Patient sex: M
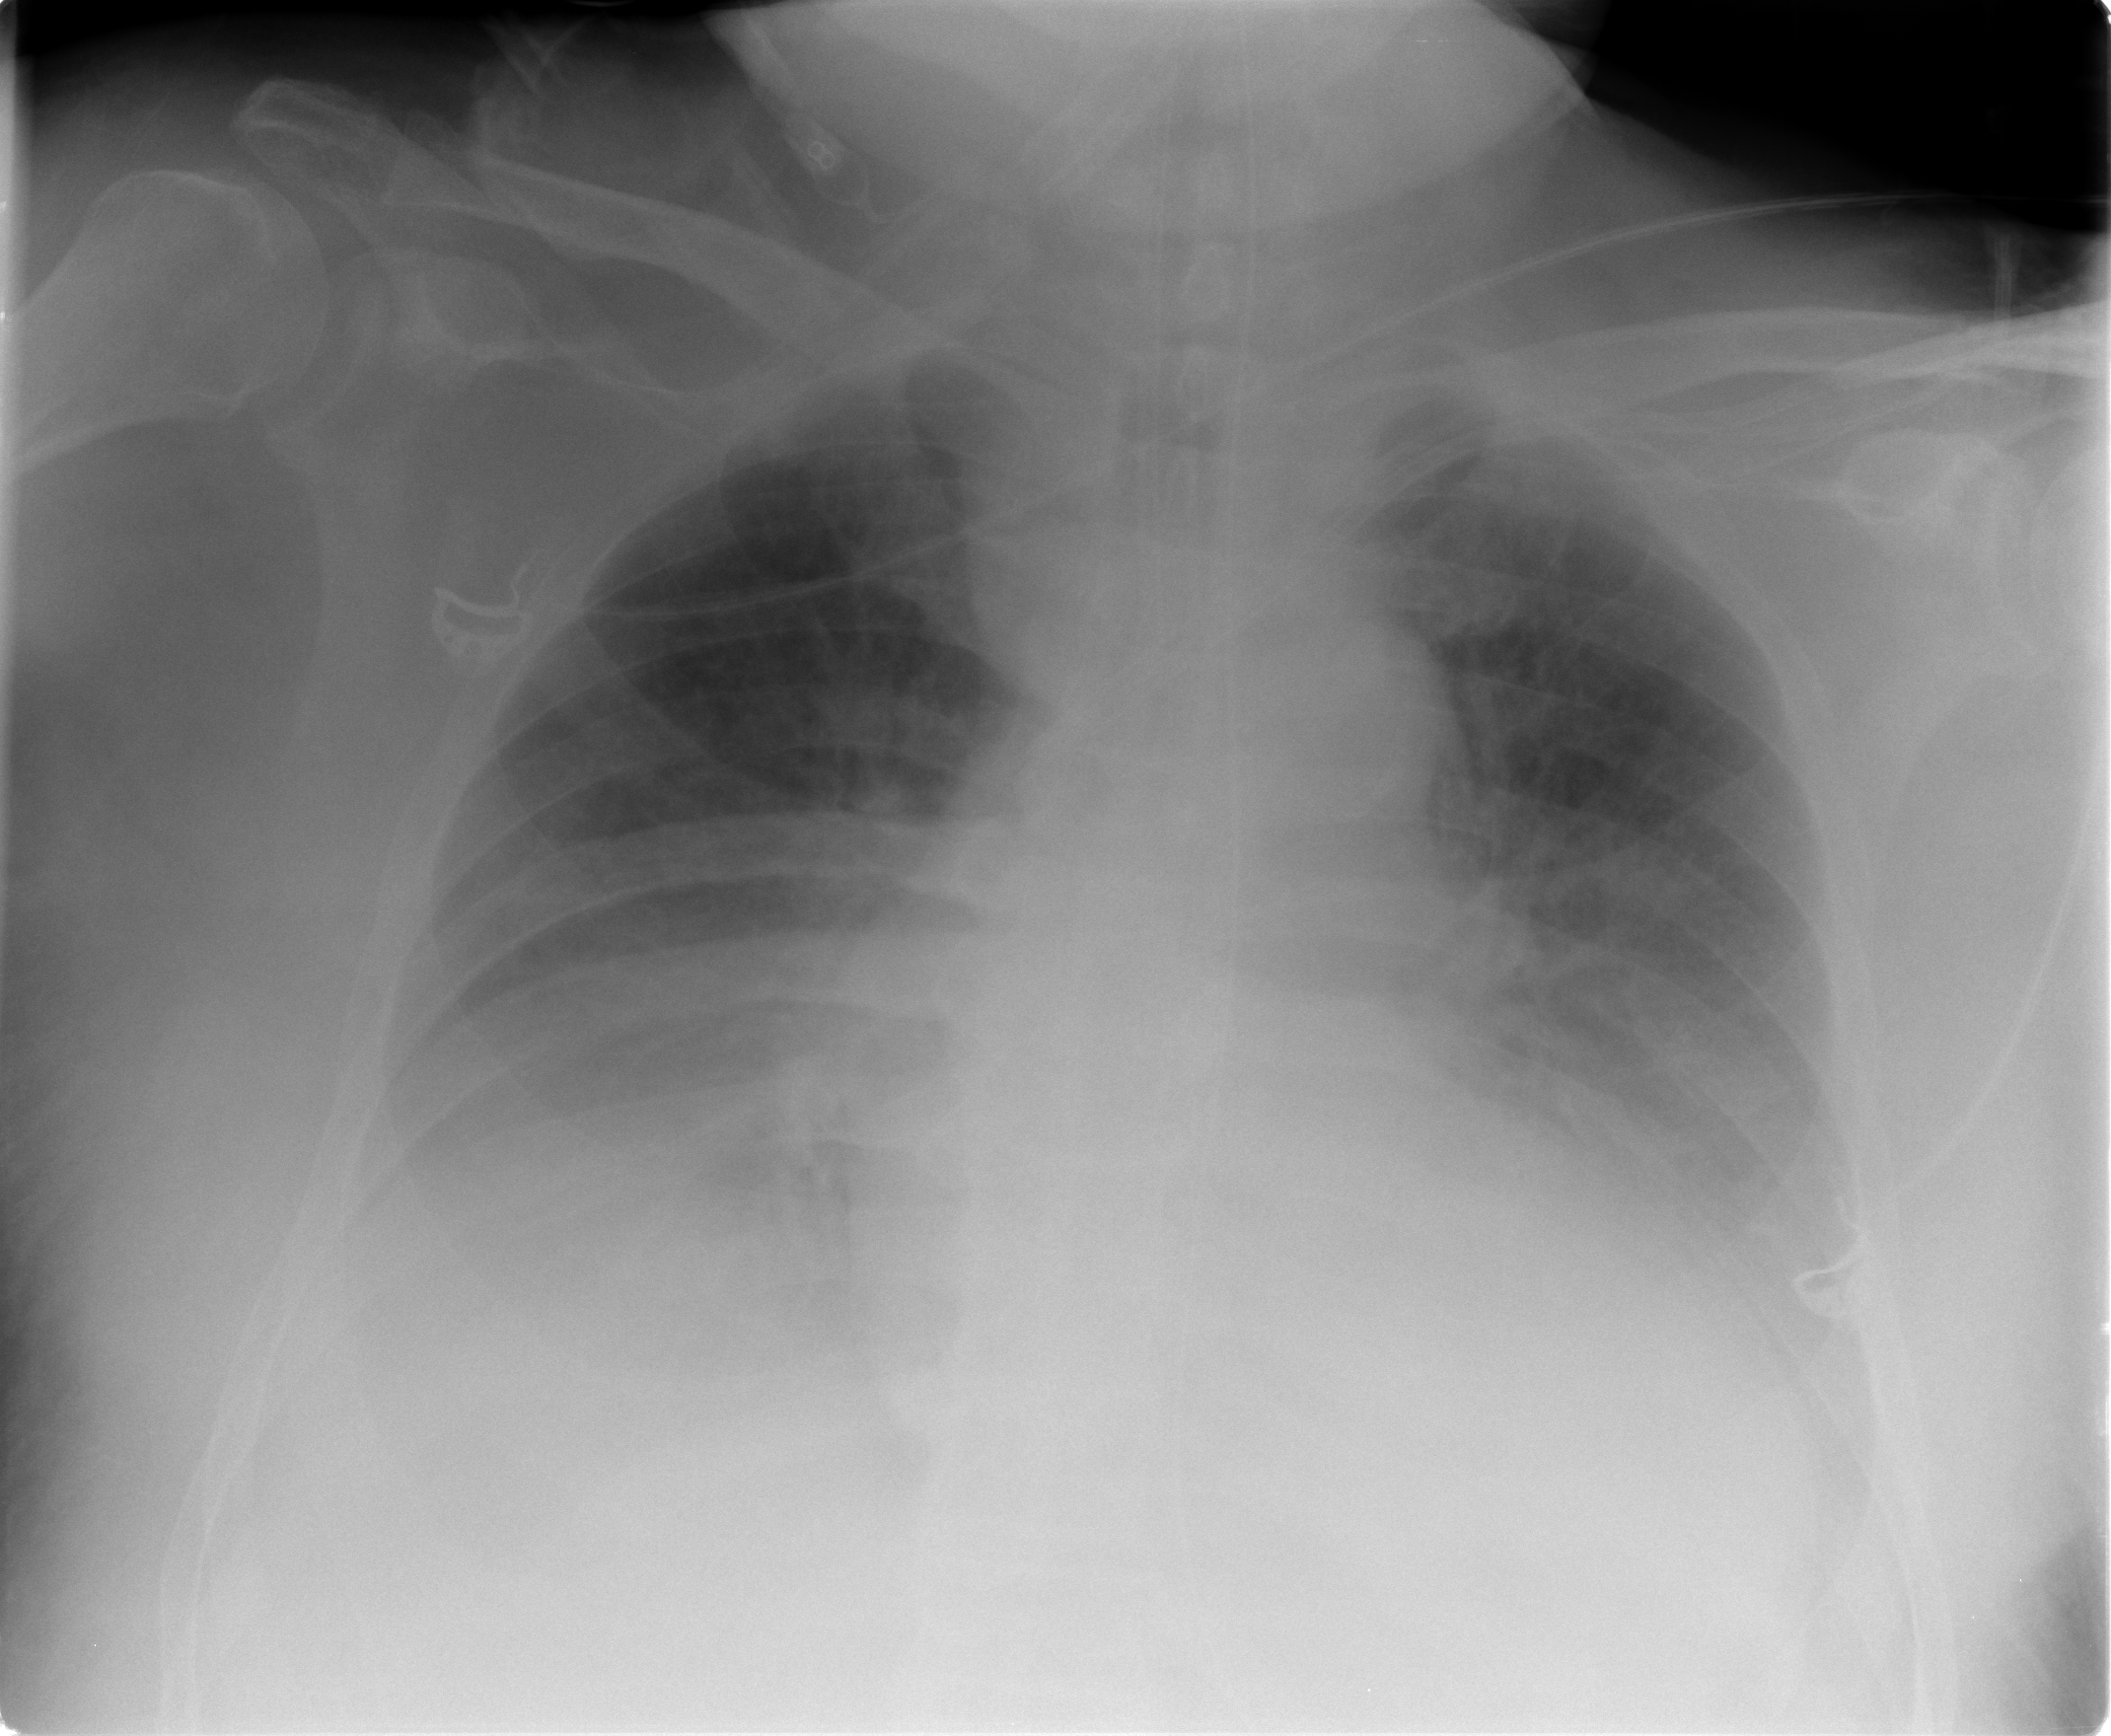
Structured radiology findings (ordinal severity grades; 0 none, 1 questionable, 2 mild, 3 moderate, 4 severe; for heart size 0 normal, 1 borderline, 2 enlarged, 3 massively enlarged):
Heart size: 1
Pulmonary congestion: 3
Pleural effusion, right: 3
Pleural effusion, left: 3
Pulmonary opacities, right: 2
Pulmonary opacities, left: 2
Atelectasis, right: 3
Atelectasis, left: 3